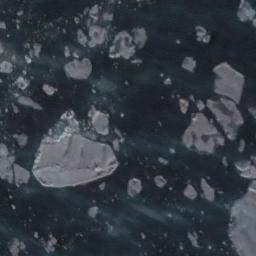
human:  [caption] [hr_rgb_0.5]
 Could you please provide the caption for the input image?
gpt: There are many ice on the blue sea .

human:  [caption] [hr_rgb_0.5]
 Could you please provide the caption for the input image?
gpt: A lot of sea ice of different sizes floats in the blue sea .

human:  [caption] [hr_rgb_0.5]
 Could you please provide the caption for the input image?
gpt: Many ice cubes of various sizes are scattered floating on the blue sea .

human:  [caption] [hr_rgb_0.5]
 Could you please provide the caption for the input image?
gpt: There are different shapes of sea ice .

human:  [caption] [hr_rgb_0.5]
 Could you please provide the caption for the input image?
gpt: There are many pieces of sea ice .